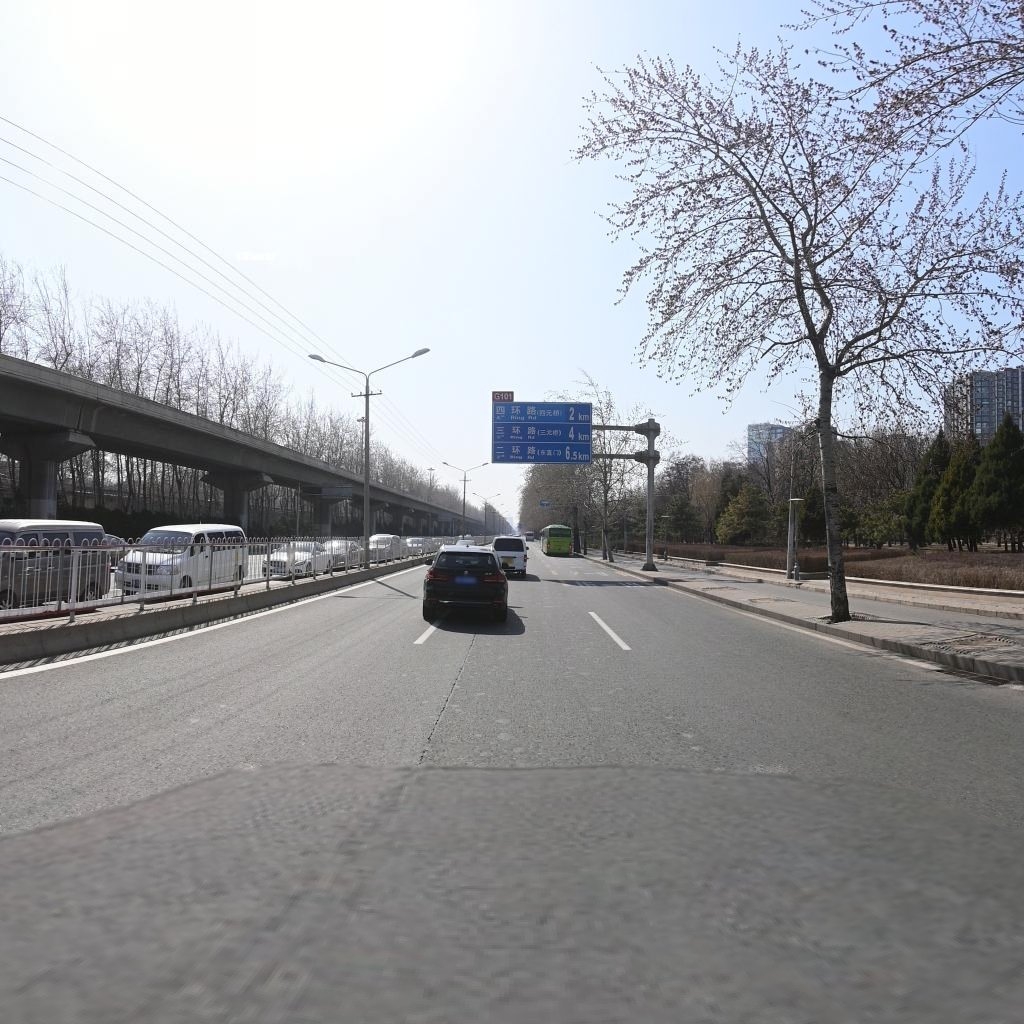
Region: Chaoyang
Road damage annotations: longitudinal crack